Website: lowes
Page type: account-selection
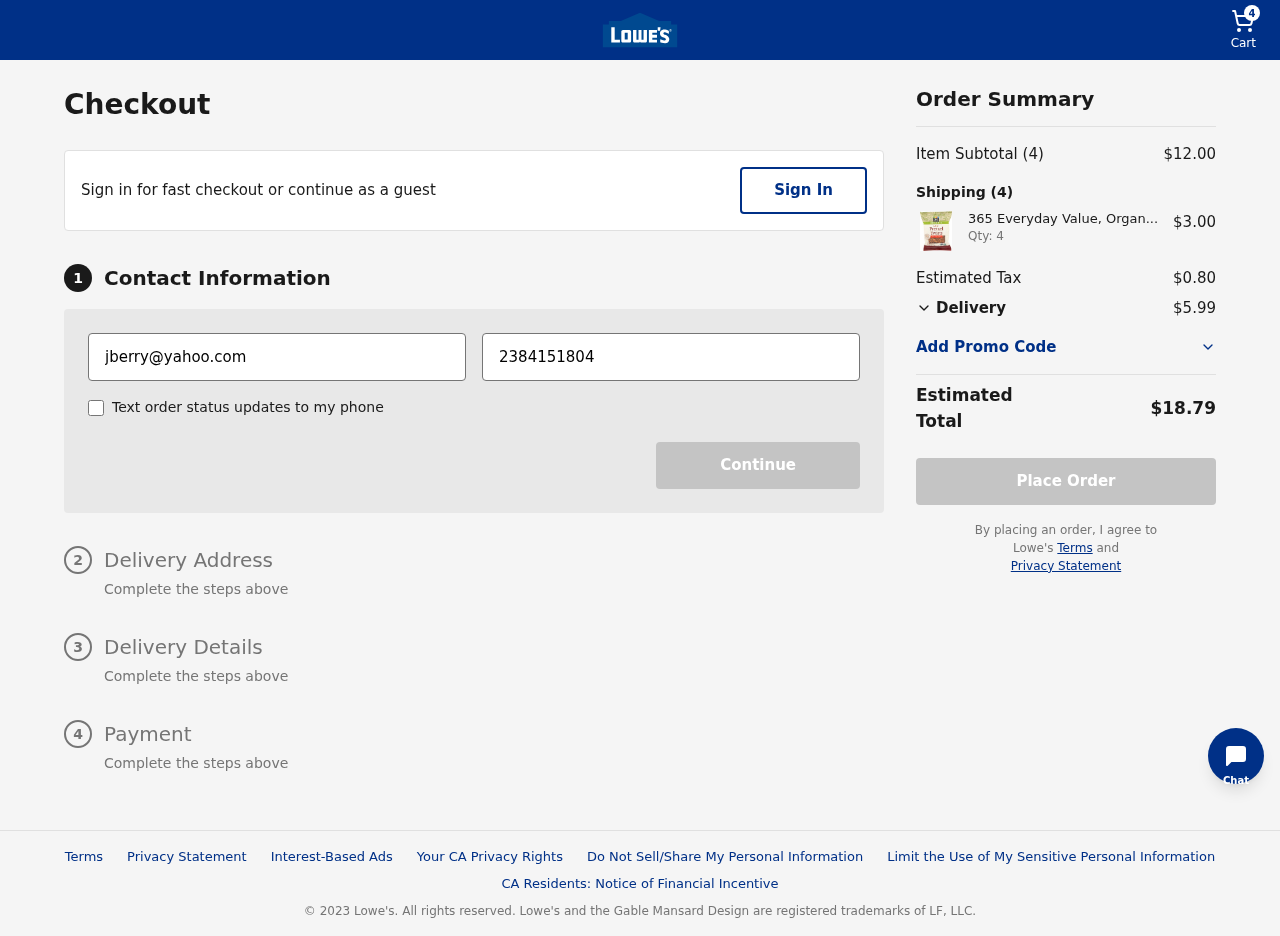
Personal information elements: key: PII_EMAIL
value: jberry@yahoo.com
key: PII_PHONE
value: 2384151804
Product elements: key: PRODUCT1_NAME
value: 365 Everyday Value, Organic Mini Pretzel Twists, Unsalted, 8 oz
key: PRODUCT1_PRICE
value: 3
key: PRODUCT1_QUANTITY
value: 4
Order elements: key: ORDER_NUM_ITEMS
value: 4
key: ORDER_SUBTOTAL
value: $12.00
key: ORDER_TAX
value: $0.80
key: ORDER_SHIPPING_COST
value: $5.99
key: ORDER_TOTAL
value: $18.79